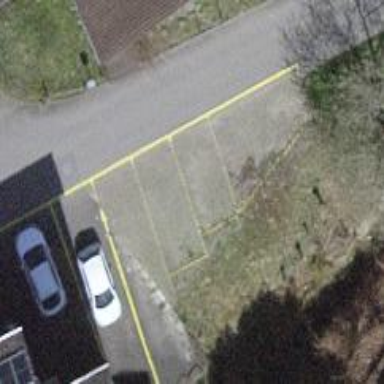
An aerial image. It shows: Parking area with surface.